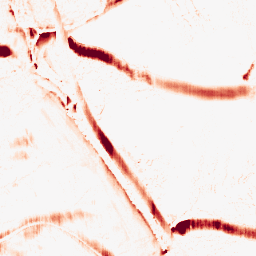
Category: morphological
Decomposition family: morphological_ellipse
Decomposition parameters: operation: opening
width: 20
height: 5
Upsampling method: sinc_blackman
Upsampling parameters: scale: 4
kernel_size: 8
Upsampling scale: 4